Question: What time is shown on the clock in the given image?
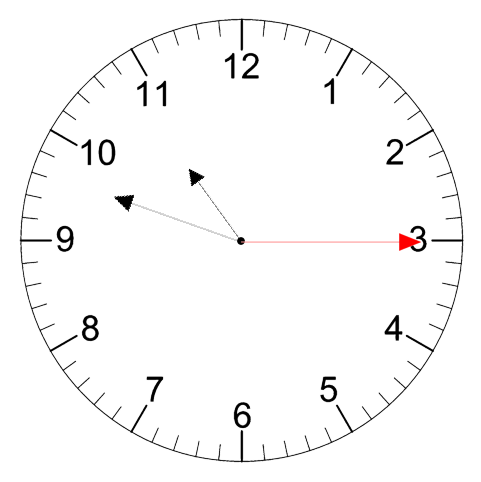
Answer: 10:48:15